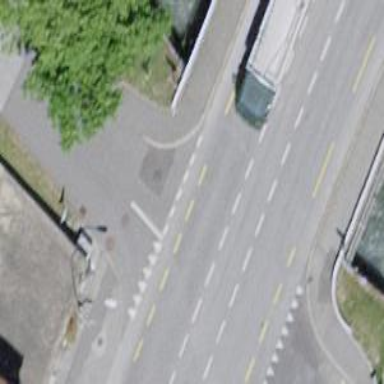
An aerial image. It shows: Primary highway bridge with asphalt surface. There are sidewalks on both sides and advisory cycle lane.